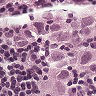
Metastatic tissue present: yes